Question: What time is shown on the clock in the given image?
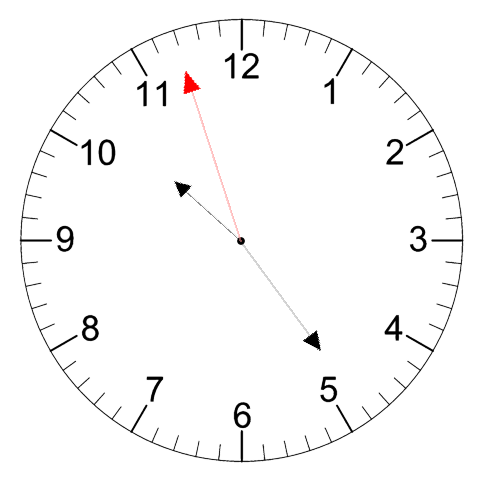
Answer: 10:23:57